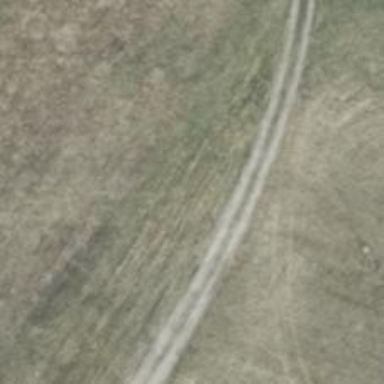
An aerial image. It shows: Sandy track.